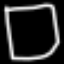
Label: square